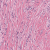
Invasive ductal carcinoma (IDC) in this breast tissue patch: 1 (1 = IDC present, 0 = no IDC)